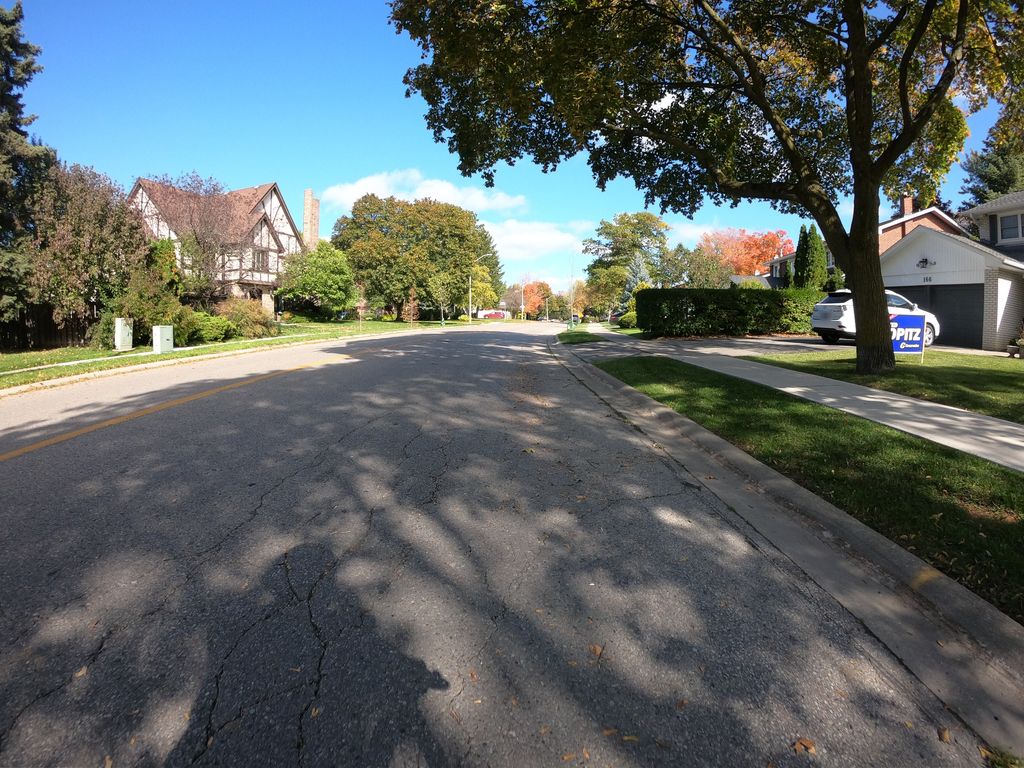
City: toronto